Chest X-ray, PA view. Patient: 52 years old, sex M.
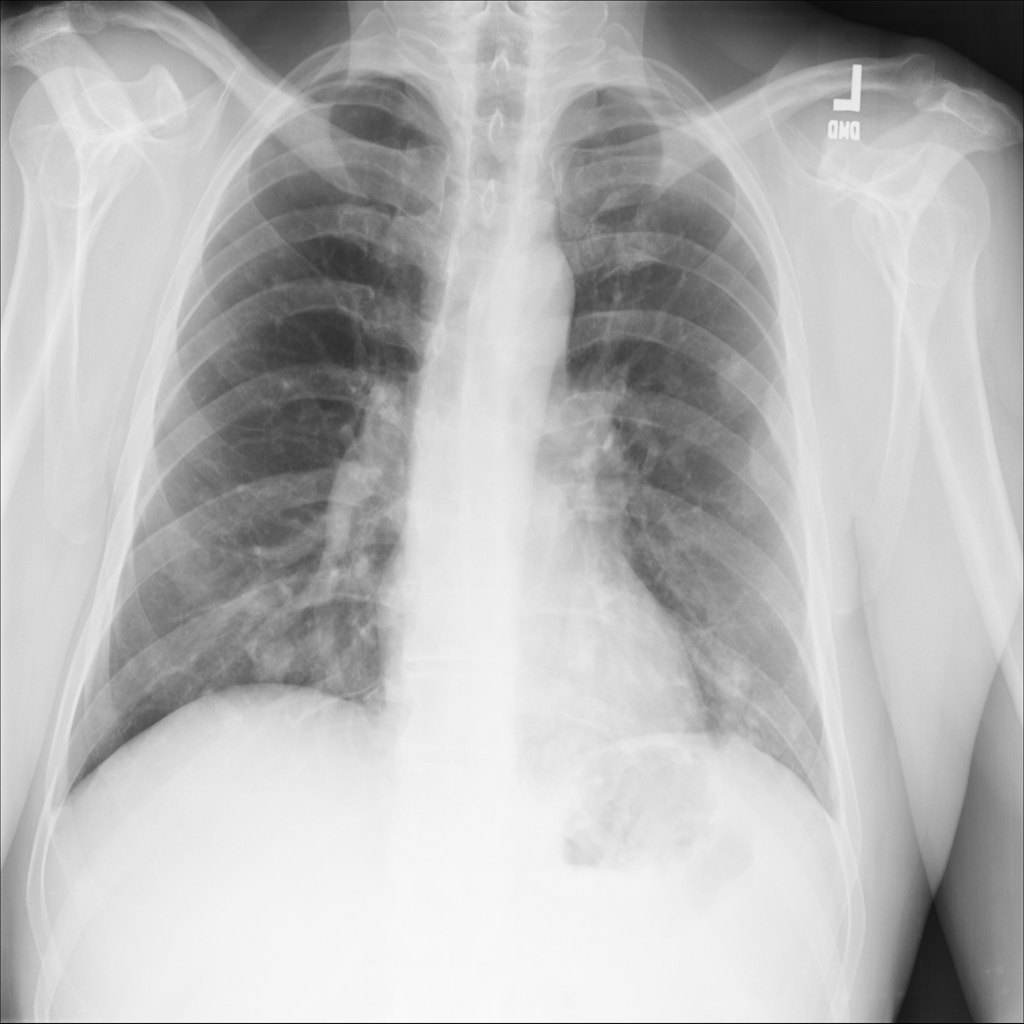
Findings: Mass, Nodule